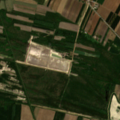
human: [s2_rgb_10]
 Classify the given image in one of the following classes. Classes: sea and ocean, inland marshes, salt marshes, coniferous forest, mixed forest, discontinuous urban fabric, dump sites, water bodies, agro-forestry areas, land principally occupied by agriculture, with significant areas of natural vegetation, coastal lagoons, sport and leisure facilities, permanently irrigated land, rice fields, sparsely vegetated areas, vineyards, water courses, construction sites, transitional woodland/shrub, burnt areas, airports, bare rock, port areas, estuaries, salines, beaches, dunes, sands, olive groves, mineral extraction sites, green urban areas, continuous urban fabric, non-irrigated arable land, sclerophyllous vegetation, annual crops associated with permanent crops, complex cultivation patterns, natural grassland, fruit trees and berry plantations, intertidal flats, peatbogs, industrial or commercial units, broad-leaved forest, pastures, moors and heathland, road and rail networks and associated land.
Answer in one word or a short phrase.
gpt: non-irrigated arable land, pastures, complex cultivation patterns